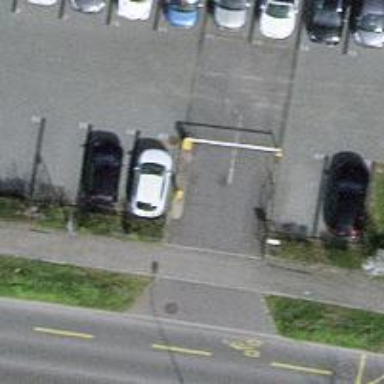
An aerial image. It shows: Lift gate barrier.